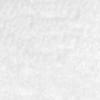
Label: no_change